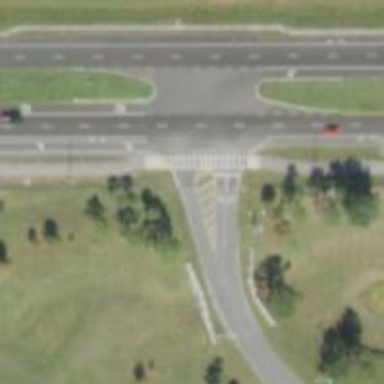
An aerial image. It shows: Marked crossing on cycleway.